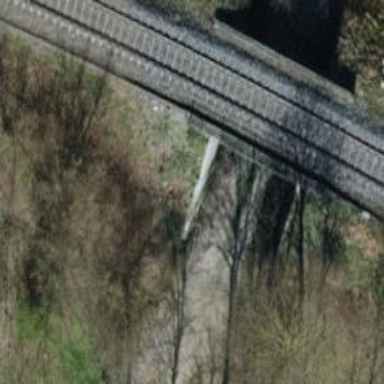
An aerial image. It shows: Track road with grade2 tracktype. It goes through tunnel.